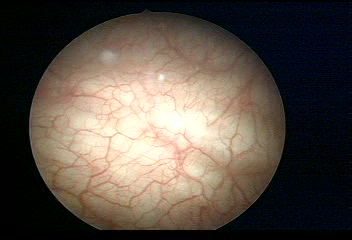
Modality: WLC
Class: Normal mucosa
Bladder cancer association: No